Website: lowes
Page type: review-order
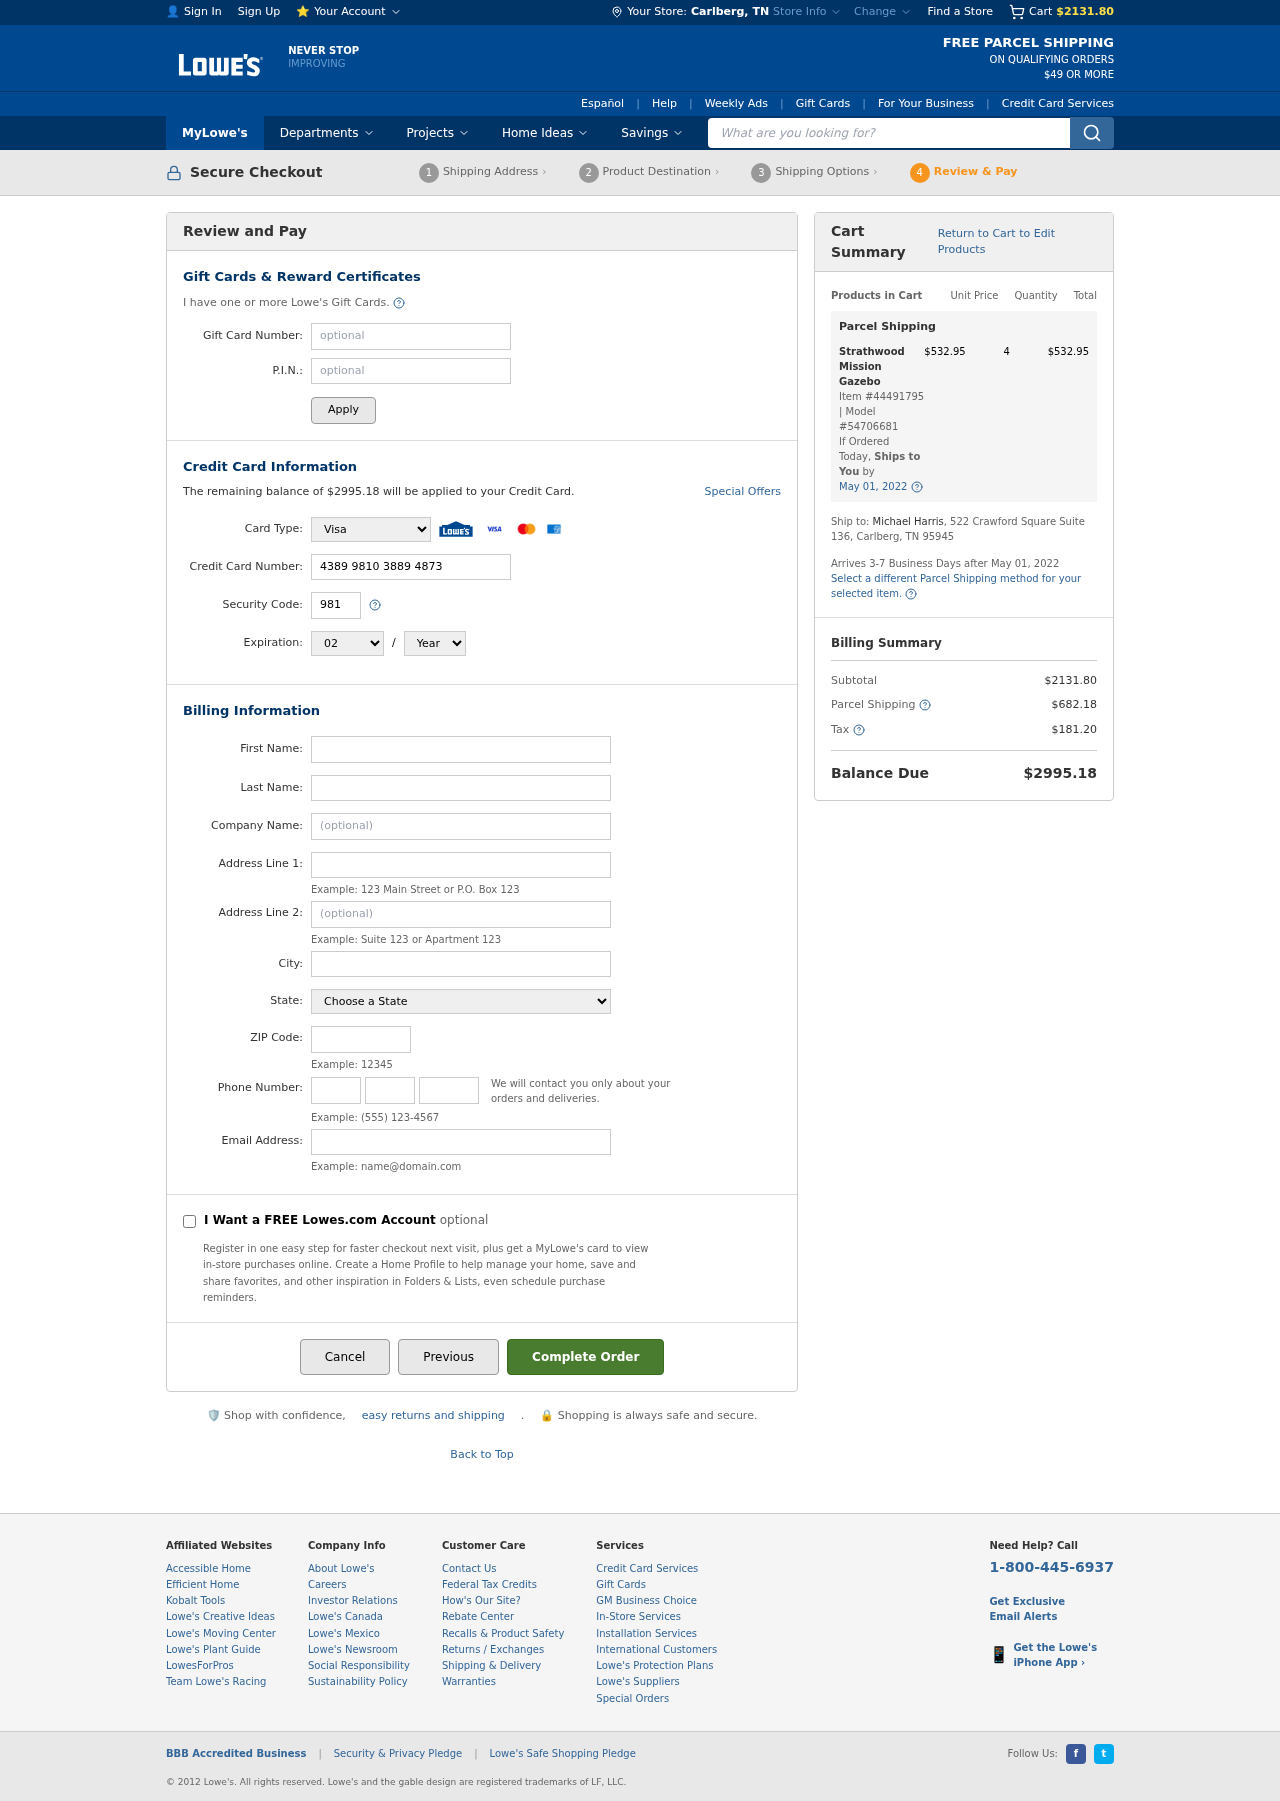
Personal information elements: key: PII_CARD_CVV
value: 981
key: PII_CARD_EXPIRY_MONTH
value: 02
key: PII_CARD_EXPIRY_YEAR
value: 30
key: PII_CARD_NUMBER
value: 4389 9810 3889 4873
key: PII_CARD_TYPE
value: Visa
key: PII_CITY
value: Carlberg
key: PII_CITY_STATE
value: Carlberg, TN
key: PII_EMAIL
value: mharris@yahoo.com
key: PII_FIRSTNAME
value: Michael
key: PII_LASTNAME
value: Harris
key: PII_PHONE_AREA
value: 314
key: PII_PHONE_PREFIX
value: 202
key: PII_PHONE_SUFFIX
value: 8169
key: PII_POSTCODE
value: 95945
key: PII_STATE
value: Tennessee
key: PII_STREET
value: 522 Crawford Square Suite 136
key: PII_STREET2
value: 522 Crawford Square Suite 136
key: PII_STREET2
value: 025 Andrew Lodge
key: PII_FULLNAME2
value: Michael Harris
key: PII_CITY_STATE_ZIP2
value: Carlberg, TN 95945
Product elements: key: PRODUCT1_NAME
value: Strathwood Mission Gazebo
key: PRODUCT1_PRICE
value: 532.95
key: PRODUCT1_QUANTITY
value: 4
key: PRODUCT1_ITEM_NUMBER
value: Item #44491795
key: PRODUCT1_MODEL_NUMBER
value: Model #54706681
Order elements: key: ORDER_SUBTOTAL
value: $2131.80
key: ORDER_BALANCE_DUE
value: $2995.18
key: ORDER_SHIPPING_DATE
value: May 01, 2022
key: ORDER_ITEM_TOTAL
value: $532.95
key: ORDER_SHIPPING_DATE2
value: May 01, 2022
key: ORDER_SHIPPING_COST
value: $682.18
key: ORDER_TAX
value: $181.20
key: ORDER_TOTAL
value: $2995.18
Search elements: key: HEADER_SEARCH
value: What are you looking for?